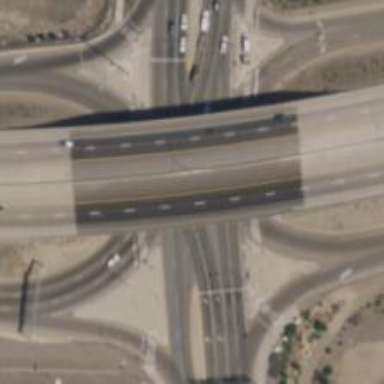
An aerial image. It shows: Asphalt surface motorway link with sidewalk on the left.